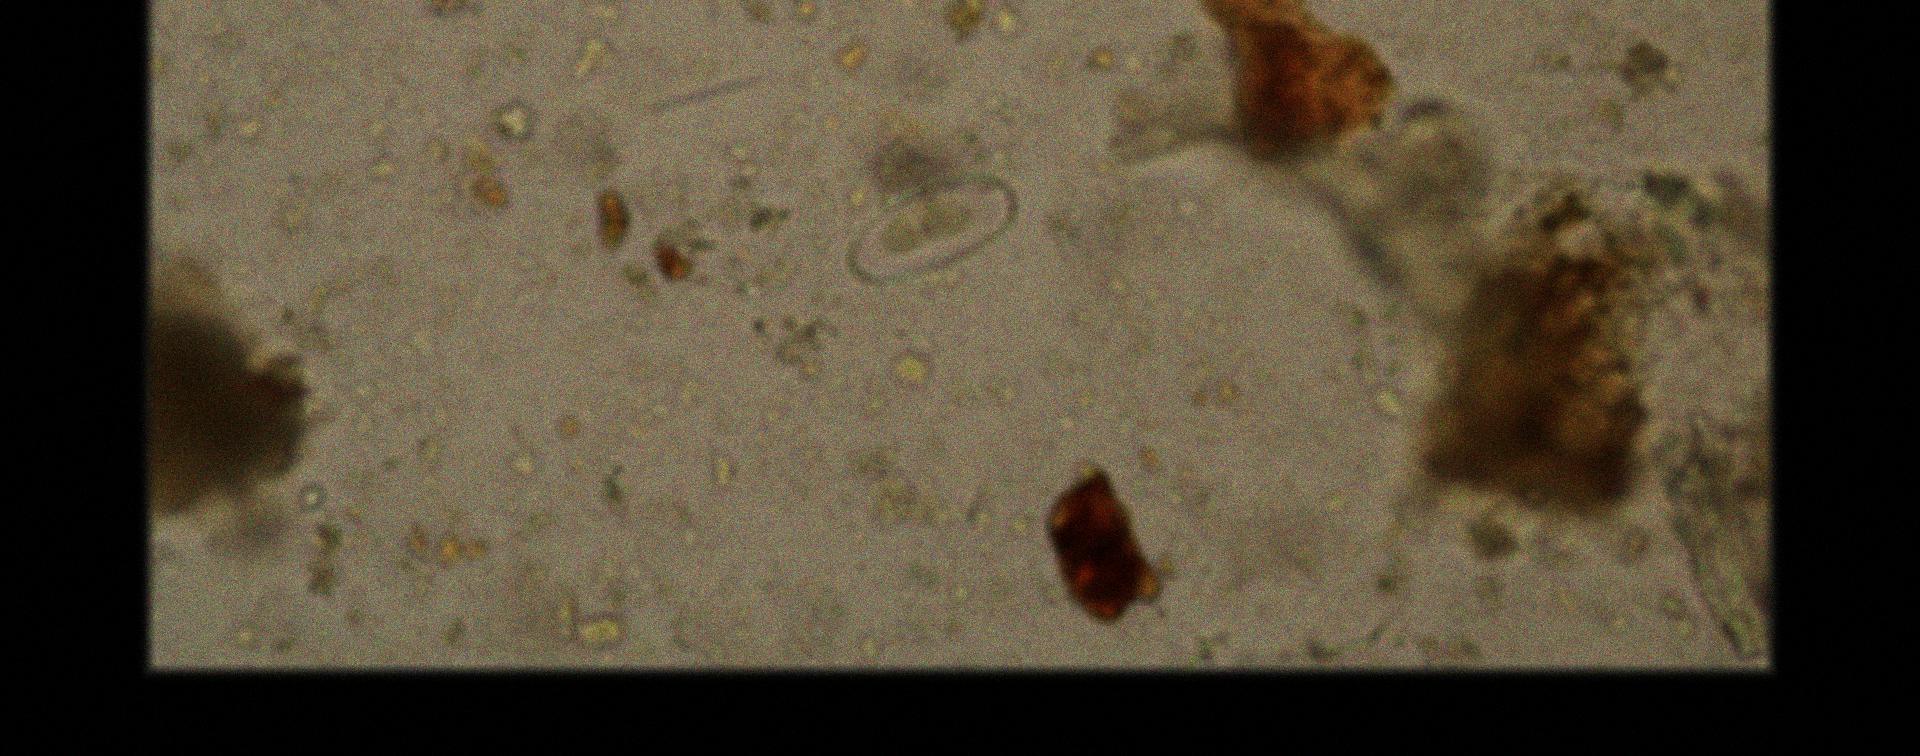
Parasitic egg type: Enterobius vermicularis